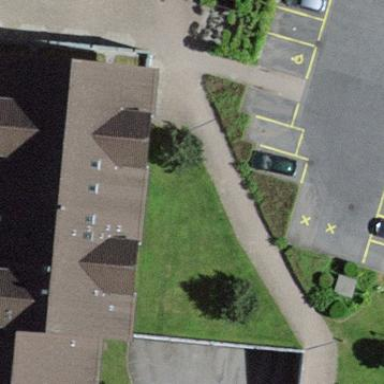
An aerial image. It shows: Parking area.